Question: When my app moves to the background while either playing audio or recording audio, I would like to provide something like the the green "In Call" status bar that appears when you are in a call and swap out to another app, giving you a quick "return to app" capability.
I thought this might be a private API, but I noticed the Griffin iTalk app does this when it is recording audio (see picture) - so I know it can be done, but I have not been able to figure out what the API is (the 'Info.plist' setting, the 'AVAudioSession', the 'UIApplication/Delegate' or the whatever) to make this magic happen. My app is currently working and recording audio in the background and works just fine, I assume there is some bit somewhere I'm not setting to get this behavior.
Can someone either point me to the right docs or sample code that exhibits this behavior? (I've scoured the <URL>.
Thanks!

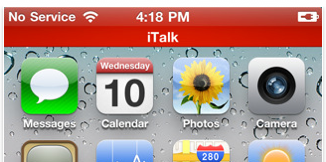
Answer: There may be a private API to do this, but if you want to get into the App Store, the thing to do is to <URL> iTalk.